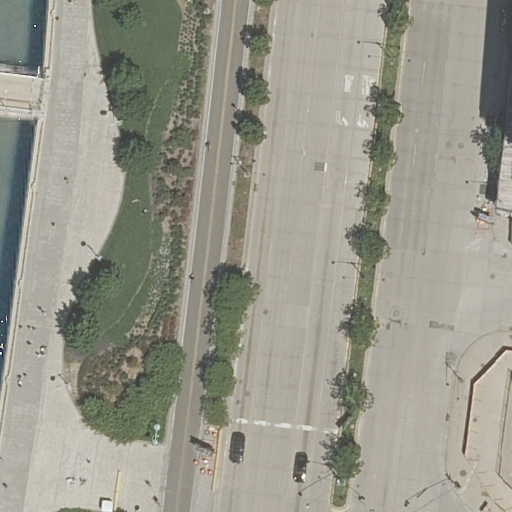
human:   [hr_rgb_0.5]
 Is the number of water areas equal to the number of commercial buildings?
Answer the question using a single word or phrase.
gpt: no

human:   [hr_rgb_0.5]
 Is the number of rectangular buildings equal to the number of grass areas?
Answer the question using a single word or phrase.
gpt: no

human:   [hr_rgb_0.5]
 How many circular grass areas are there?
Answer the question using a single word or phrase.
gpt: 0

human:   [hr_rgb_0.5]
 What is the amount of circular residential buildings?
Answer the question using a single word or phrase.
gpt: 0

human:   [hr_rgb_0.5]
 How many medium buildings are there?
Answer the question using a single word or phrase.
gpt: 0

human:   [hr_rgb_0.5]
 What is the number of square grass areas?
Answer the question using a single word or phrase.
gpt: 0

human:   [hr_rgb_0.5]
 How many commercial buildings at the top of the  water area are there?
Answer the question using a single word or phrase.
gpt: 0

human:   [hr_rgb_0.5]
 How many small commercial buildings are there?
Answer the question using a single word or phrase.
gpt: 0

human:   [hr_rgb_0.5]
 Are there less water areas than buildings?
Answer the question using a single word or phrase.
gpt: no

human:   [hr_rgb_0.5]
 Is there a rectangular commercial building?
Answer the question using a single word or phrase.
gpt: no

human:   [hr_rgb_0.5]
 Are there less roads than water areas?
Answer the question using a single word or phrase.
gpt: no

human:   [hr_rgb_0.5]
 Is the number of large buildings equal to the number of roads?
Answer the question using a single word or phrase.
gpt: no

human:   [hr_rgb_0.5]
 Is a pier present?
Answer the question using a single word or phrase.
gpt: yes

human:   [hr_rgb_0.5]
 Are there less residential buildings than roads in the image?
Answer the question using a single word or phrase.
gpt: yes

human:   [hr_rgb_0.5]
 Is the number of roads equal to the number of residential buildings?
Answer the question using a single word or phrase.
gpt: no

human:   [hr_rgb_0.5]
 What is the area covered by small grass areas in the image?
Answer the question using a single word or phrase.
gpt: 23m2

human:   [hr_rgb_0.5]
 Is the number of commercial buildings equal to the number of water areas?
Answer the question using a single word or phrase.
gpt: no

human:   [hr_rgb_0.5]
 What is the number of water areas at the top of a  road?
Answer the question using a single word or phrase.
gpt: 1

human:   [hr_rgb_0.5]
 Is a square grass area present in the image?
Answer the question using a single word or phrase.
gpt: no

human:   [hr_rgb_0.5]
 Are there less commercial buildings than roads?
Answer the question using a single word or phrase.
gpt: yes

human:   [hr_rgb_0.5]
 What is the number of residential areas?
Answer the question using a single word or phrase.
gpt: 1

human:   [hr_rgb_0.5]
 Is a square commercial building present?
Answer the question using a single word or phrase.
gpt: no

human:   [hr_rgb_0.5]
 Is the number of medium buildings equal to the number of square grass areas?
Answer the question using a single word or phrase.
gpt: yes

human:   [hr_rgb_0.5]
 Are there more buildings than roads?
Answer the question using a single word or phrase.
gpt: no

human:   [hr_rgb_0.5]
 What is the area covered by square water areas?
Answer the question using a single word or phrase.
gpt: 0m2

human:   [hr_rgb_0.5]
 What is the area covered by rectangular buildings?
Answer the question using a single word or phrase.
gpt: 0m2

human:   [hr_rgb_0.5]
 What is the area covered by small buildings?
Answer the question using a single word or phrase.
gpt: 0m2

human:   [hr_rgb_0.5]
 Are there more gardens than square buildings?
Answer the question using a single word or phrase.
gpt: yes

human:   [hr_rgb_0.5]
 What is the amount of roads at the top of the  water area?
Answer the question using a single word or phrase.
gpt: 1

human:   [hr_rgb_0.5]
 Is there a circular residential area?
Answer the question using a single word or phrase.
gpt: no

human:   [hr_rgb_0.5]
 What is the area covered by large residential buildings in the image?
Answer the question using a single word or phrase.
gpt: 0m2

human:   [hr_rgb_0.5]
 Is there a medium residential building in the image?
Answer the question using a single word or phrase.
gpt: no

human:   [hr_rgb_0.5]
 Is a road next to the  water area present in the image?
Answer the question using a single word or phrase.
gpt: yes

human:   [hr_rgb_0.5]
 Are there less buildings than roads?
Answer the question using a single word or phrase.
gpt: yes

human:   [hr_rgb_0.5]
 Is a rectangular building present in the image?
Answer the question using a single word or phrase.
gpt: no

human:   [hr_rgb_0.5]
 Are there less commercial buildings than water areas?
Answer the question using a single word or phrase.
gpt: yes